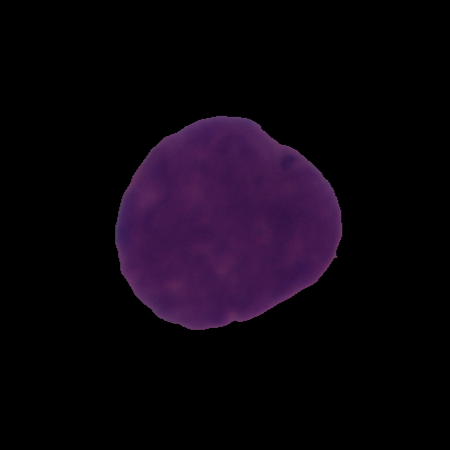
Label: cancer